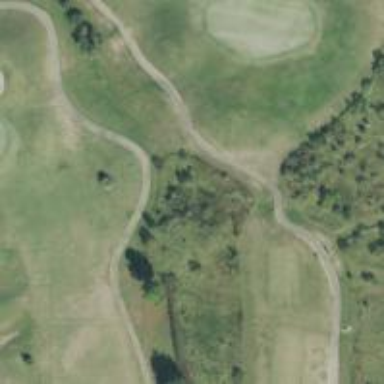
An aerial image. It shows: Pathway for golfing.